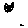
Label: cat